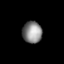
Tissue: lung
Cell type: Epithelial cells
Senescence score: 0.2345
Nuclear area (px): 416
Mean DAPI intensity: 135.267